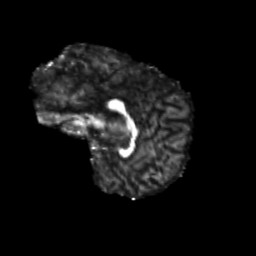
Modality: FA
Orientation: sagittal
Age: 11
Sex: male
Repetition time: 9.512 s
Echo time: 0.089 s